Question: I've seen a variety of this everywhere but nowhere that answers my questions specifically. I need to extract a first name and last name from an email address but also need to make the case proper with capital letters for first and last name.
I've tried to use: '=ArrayFormula(PROPER(REGEXREPLACE($E3:$E,"@(.*)","")))' but yes, this extracts it and makes it proper case but leaves the '.' in the middle of the first and last name. I'd love to get eyes and help on this please as I'm a beginner learning more and more about Google Sheets.

Thank you.
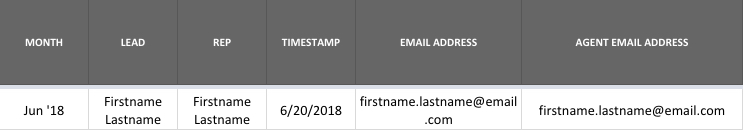
Answer: See if this helps
'''
=ArrayFormula(PROPER(substitute(regexextract($E3:$E,"(.*)@"), ".", char(10))))
'''
or,
'''
=ArrayFormula(PROPER(substitute(regexextract($E3:$E,"(.*)@"), ".", " ")))
'''